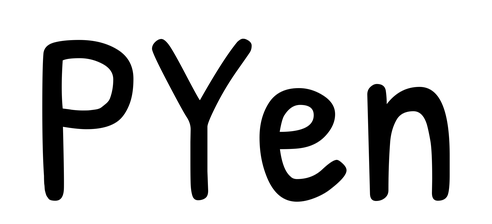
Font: PatrickHand-Regular